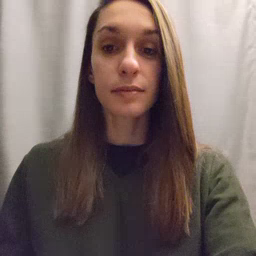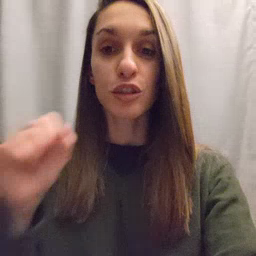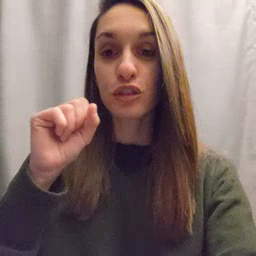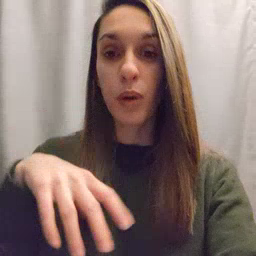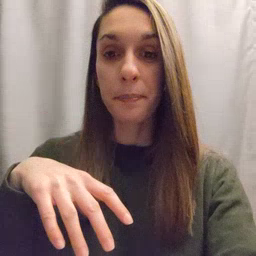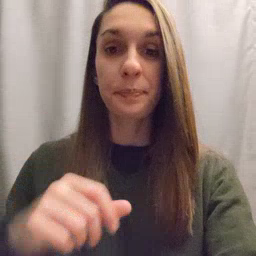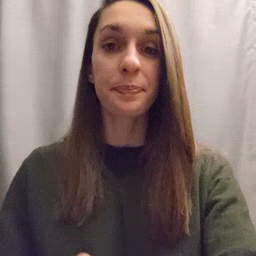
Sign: drop